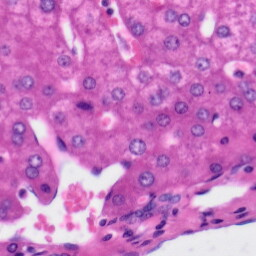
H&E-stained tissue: Liver